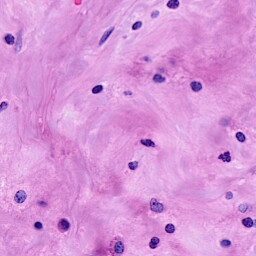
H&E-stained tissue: Breast